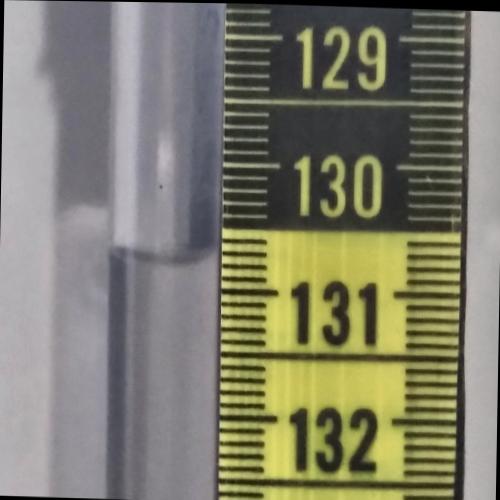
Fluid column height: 130.8 cm